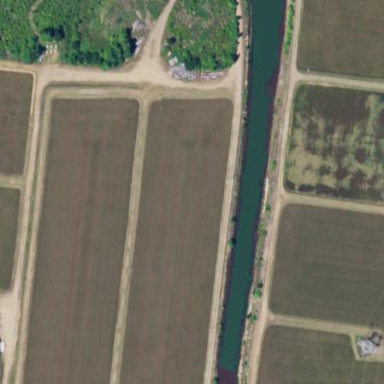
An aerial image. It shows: Farmland with cranberries as the crop.